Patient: sex F, age 57
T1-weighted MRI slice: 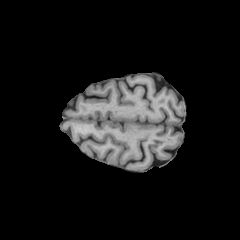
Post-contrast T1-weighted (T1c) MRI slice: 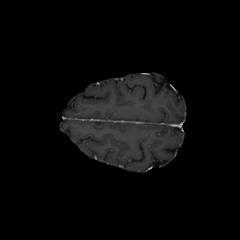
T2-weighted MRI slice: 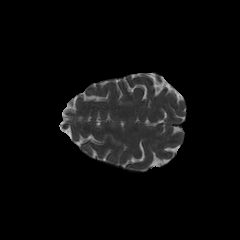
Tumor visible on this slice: no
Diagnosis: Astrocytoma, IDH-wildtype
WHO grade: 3